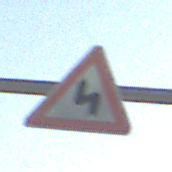
Verkehrszeichen: DoppelkurveZunaechstLinks
Umgebung: Outdoor, Special
Tageszeit: SunriseSunset
Wetter: Clear
Licht: Natural
Jahreszeit: NotSpecified
Kontrast: MediumContrast